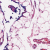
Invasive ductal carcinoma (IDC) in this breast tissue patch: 0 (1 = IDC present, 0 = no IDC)